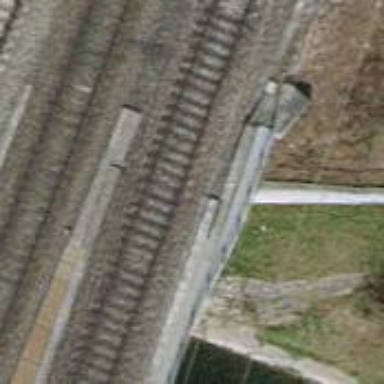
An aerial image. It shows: Railway bridge with electrified contact lines.